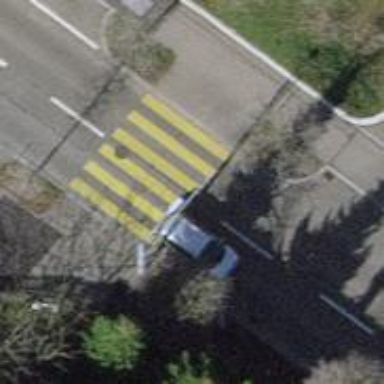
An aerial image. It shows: Uncontrolled zebra crossing with zebra markings.